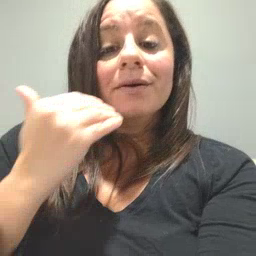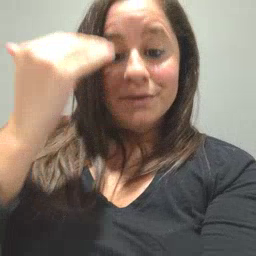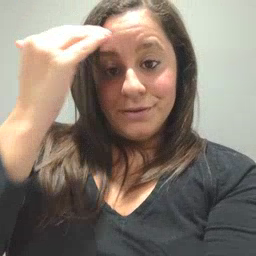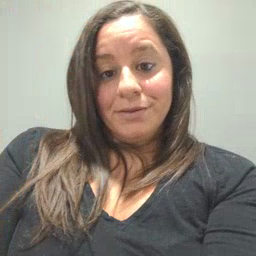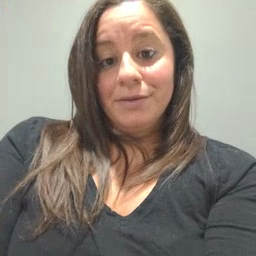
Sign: head